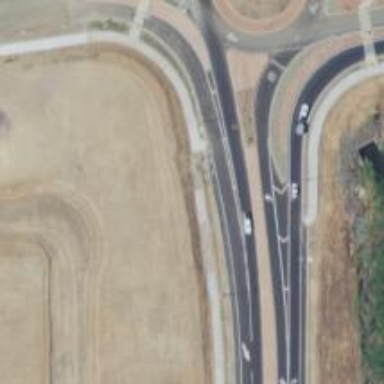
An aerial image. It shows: Secondary link road.